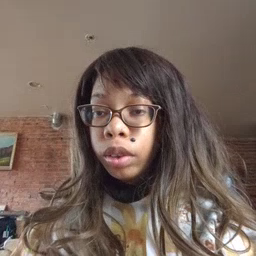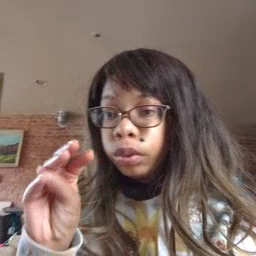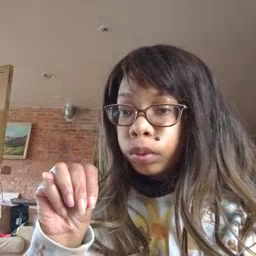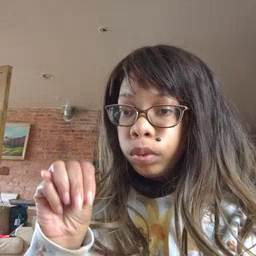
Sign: mitten